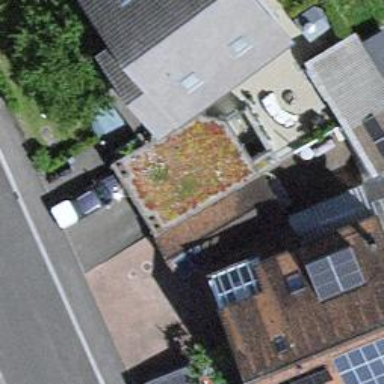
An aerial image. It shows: Garage building.